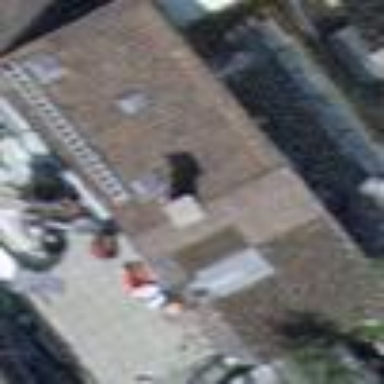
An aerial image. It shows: Garage.